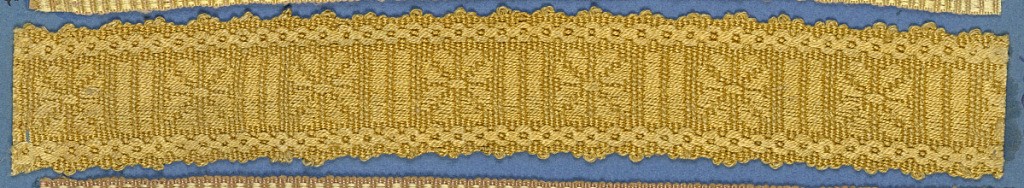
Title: Trimming
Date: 19th century
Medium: silk Technique: woven
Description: Yellow trimming fragment in a design of a central band with flower ornaments separated by lines and between chain borders; picot edges.